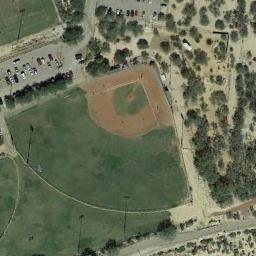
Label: baseball_diamond